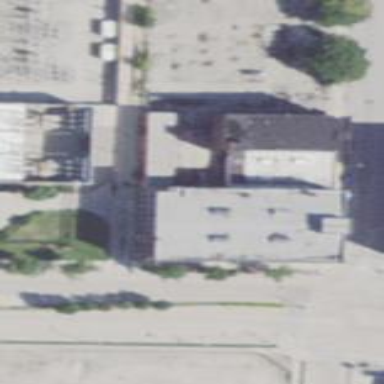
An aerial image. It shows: Retail industrial building.